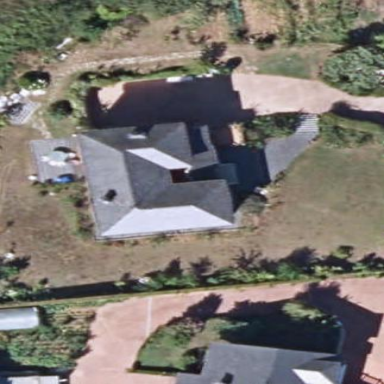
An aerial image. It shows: Simple and straightforward house.